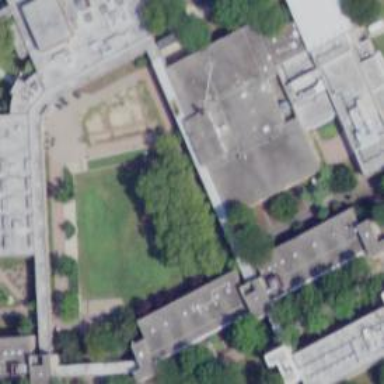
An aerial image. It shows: College building.